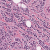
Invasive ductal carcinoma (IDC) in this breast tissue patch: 1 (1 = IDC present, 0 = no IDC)